Interaction volume radius: 5 \u00c5
Interaction volume height: 15 \u00c5
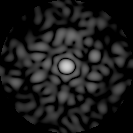
Disorder parameter: 0.8664